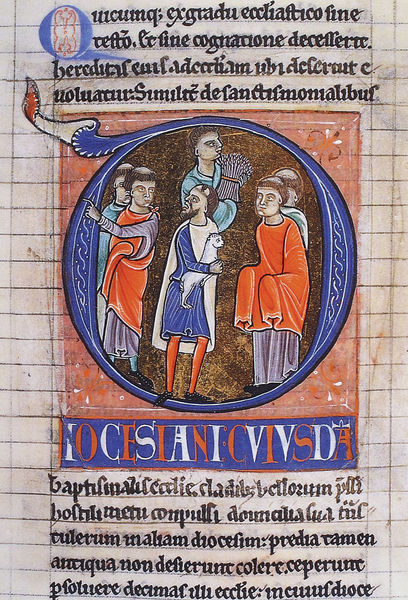
Titel: Decretum
Künstler: Gratian
Institution: Cambridge, Corpus Christi College
Schlagwörter: blau, umhang, menschen, hund, rot, tier, gewand, schrift, korn, linien, figuren, dekor, verzierung, katze, lamm, buch, druck, richtung, mönch, latein, lateinisch, vlau, weisen, o, q, io